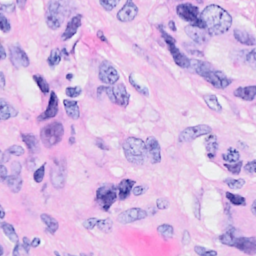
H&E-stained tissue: Breast